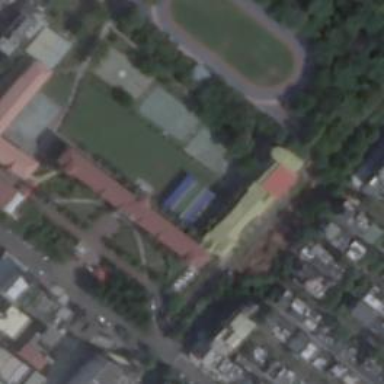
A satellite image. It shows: School serving as assembly point during emergencies. It also functions as shelter.